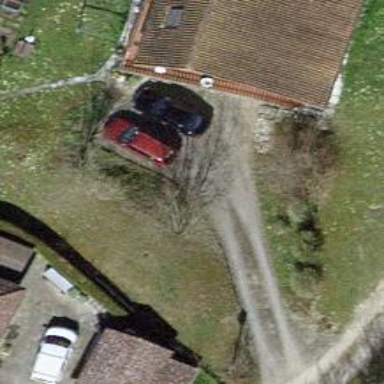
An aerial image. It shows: Driveway with ground surface. The road is service drive with grade2 tracktype.